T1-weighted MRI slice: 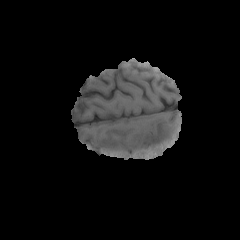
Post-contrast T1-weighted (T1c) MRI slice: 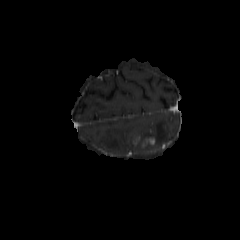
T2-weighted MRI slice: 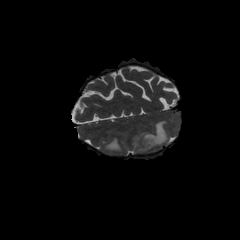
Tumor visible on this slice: yes